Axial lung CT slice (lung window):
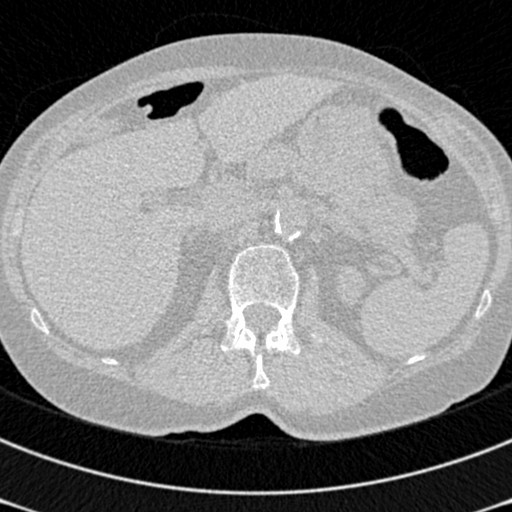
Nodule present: no